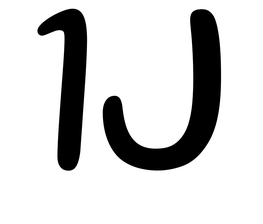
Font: Gluten_Light